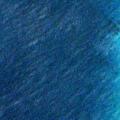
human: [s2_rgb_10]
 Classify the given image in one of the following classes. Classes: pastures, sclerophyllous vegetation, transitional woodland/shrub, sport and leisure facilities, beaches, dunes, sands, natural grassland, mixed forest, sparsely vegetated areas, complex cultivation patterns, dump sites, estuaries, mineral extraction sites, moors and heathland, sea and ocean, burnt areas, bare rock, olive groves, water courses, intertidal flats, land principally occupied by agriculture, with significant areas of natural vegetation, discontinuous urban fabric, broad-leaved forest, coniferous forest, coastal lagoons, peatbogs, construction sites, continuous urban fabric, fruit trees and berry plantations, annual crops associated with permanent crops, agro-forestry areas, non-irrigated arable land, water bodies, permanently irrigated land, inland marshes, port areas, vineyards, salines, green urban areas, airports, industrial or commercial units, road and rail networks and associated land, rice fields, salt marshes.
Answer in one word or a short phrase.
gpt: sea and ocean